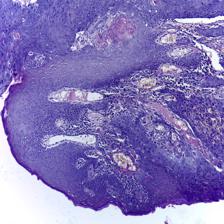
Diagnosis: OSCC